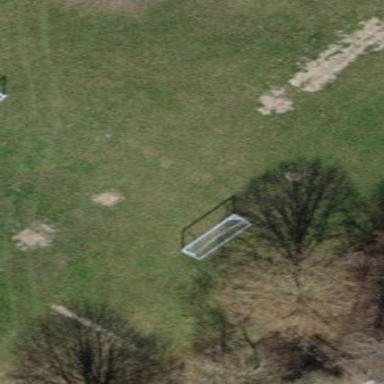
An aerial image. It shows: Soccer pitch for leisure land activities.